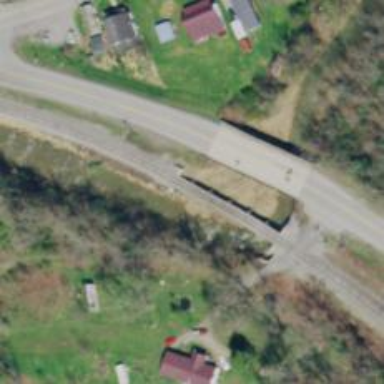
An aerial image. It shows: Railway bridge.